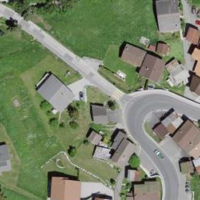
EUNIS habitat code: 54
Species observed at this site:
Sorbus aucuparia